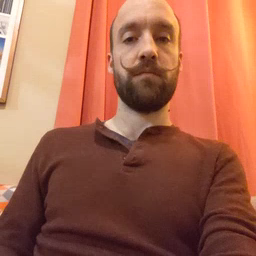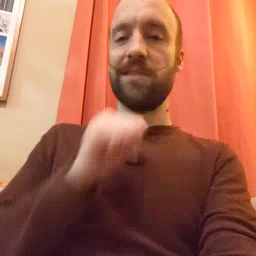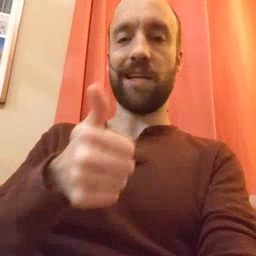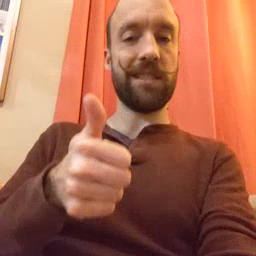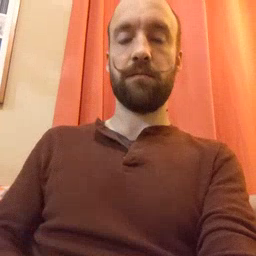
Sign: not